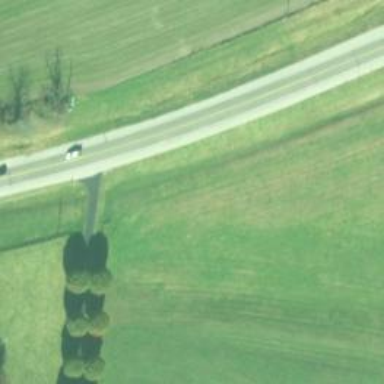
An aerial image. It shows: Asphalt trunk highway.